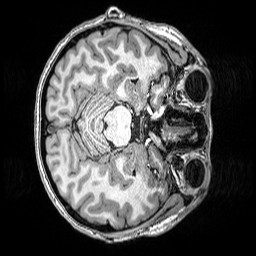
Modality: T1w
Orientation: axial
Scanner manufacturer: siemens
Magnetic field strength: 3 T
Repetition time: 2.5 s
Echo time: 0.00343 s